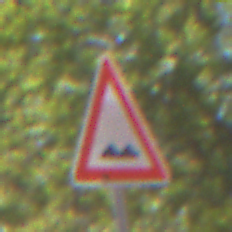
Verkehrszeichen: UnebeneFahrbahn
Umgebung: Outdoor, Nature
Tageszeit: MorningAfternoon
Wetter: Clear
Licht: Natural
Jahreszeit: Summer
Kontrast: HighContrast